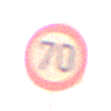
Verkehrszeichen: Geschwindigkeit70
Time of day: Night
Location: Outdoor (Urban)
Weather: Overcast
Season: Winter
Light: Artificial